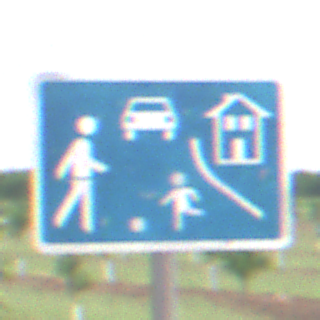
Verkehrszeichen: BeginnVerkehrsberuhigterBereich
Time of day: SunriseSunset
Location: Outdoor (Nature)
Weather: PartlyCloudy
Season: NotSpecified
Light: Natural